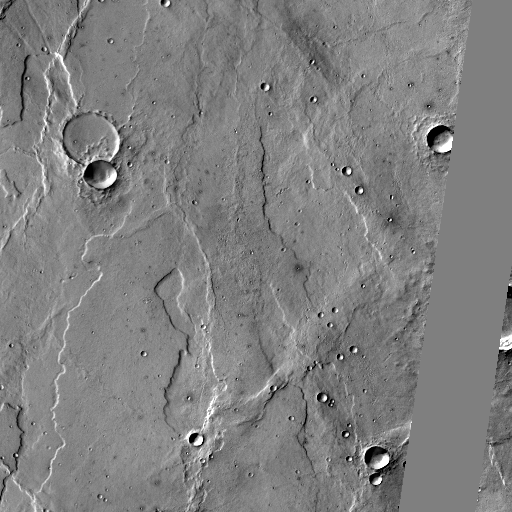
Crater classes present: Background, Other, Layered